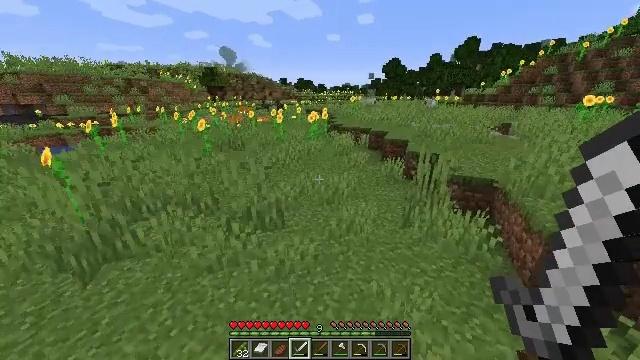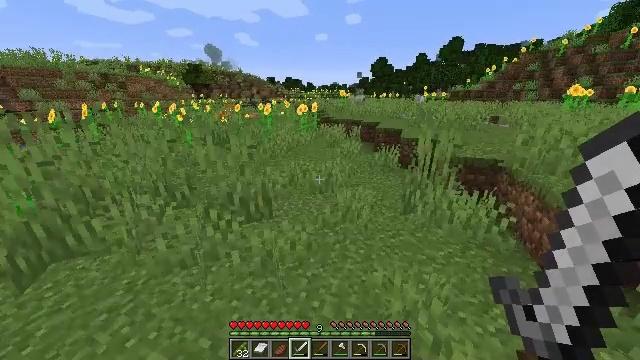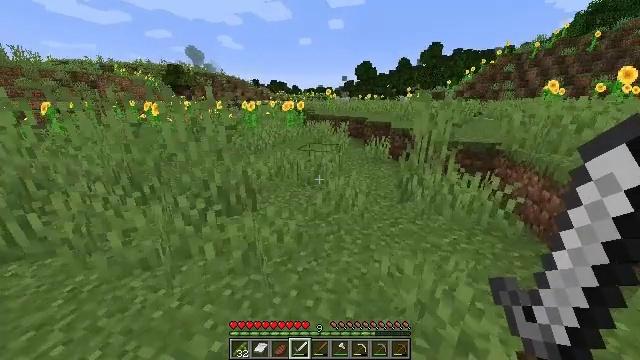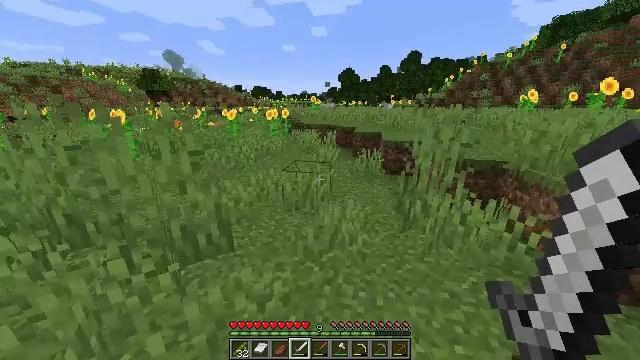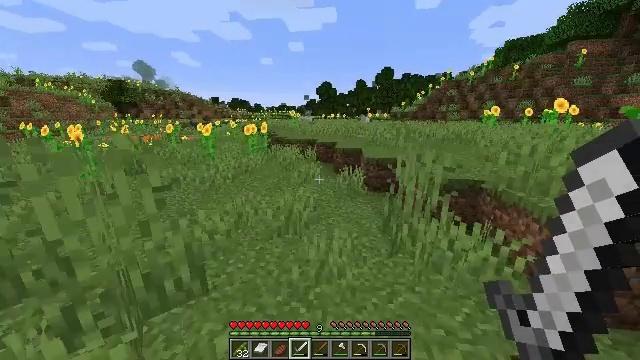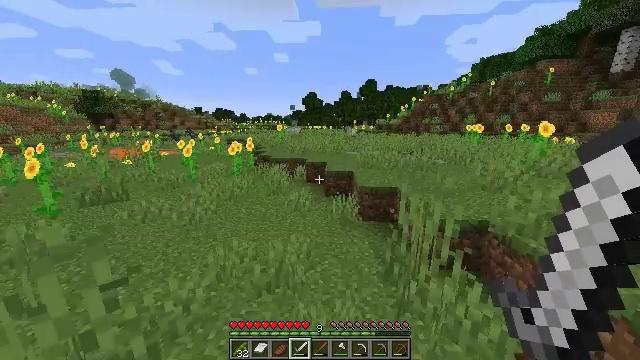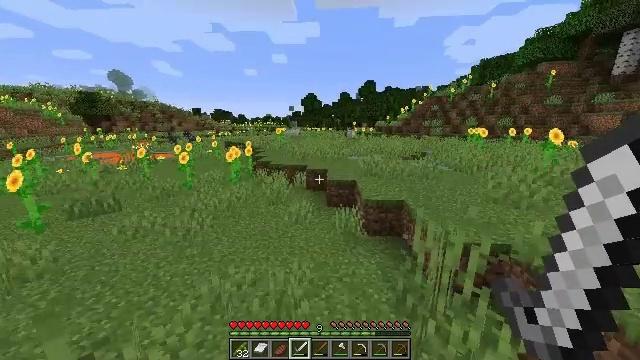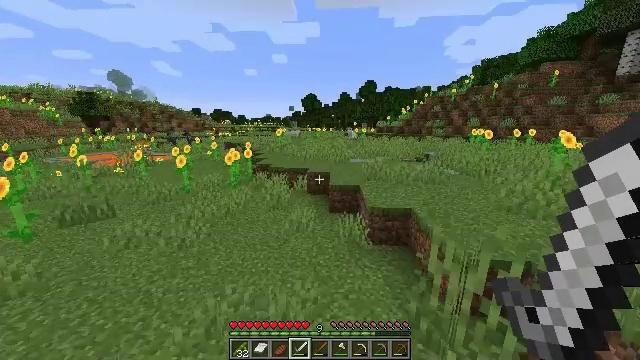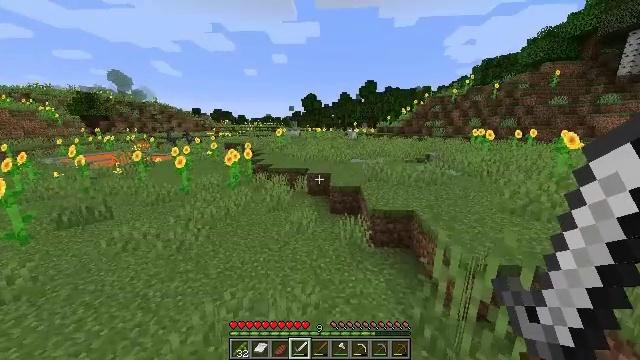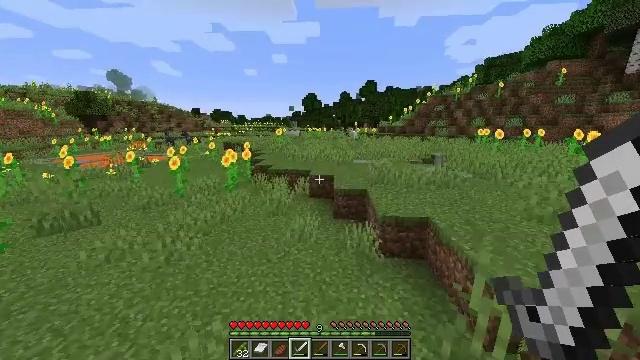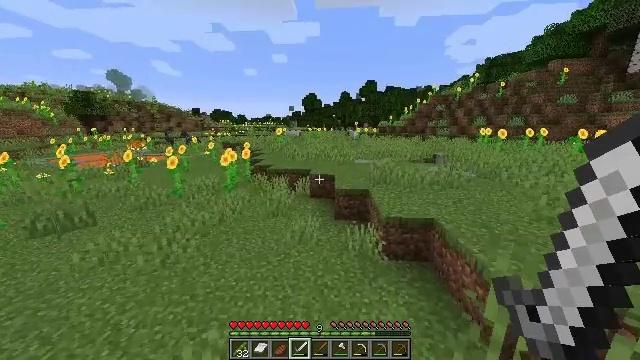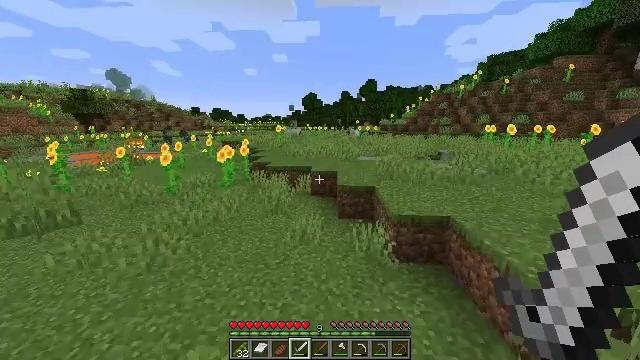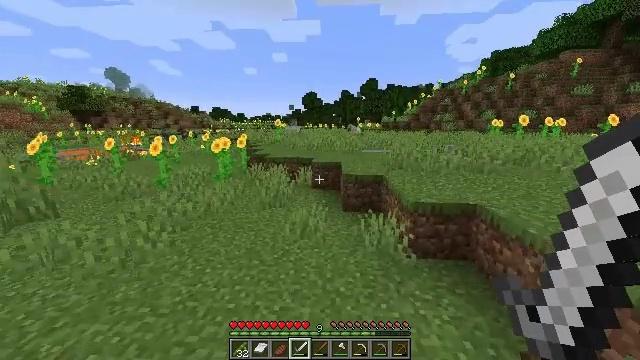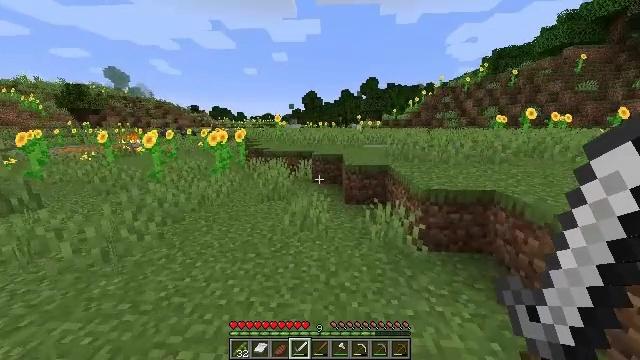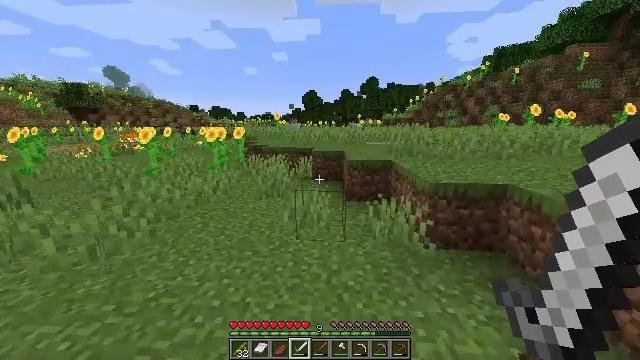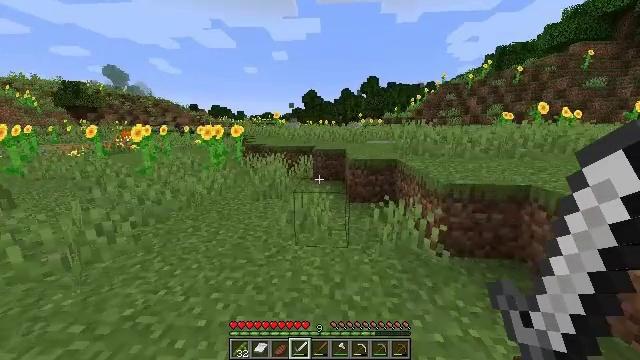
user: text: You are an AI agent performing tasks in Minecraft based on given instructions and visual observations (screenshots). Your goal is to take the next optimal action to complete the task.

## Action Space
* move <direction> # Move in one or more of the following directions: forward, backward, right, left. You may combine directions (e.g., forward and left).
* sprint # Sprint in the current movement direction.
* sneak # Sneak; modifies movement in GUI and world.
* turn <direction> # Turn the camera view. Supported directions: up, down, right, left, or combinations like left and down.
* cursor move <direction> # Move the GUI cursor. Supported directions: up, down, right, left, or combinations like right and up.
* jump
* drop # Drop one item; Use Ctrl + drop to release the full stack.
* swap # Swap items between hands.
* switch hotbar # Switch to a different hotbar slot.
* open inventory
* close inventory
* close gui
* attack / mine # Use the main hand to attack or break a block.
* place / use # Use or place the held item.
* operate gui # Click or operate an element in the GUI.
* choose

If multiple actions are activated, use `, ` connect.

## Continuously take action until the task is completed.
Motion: motion action
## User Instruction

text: Gather sweet berries from the bush.
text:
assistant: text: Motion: move forward, turn right, jump
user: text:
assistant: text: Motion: move forward, sprint, turn right, jump
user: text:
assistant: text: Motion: move forward, sprint, turn right and up, jump
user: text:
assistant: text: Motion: move forward, sprint, turn right and up, jump
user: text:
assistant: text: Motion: move forward, sprint, turn right and up, jump
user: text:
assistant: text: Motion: move forward, jump
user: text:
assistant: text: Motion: move forward, jump
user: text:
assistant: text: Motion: move forward, jump
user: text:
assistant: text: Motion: move forward, jump
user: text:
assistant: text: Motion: move forward, jump
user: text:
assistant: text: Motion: move forward, jump
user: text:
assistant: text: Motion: move forward, jump
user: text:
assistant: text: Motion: move forward, jump
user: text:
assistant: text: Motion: move forward, jump
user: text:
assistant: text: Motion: move forward, sprint, jump
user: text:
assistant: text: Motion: move forward, sprint, jump
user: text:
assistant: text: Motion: move forward, sprint, jump
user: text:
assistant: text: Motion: move forward, jump
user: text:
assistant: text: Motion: move forward, jump
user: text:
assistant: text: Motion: move forward, jump
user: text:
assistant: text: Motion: move forward, jump
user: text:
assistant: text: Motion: move forward, jump
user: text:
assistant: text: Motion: move forward, jump
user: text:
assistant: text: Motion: move forward, jump
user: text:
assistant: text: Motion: move forward, sprint, jump
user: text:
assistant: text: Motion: move forward, sprint, jump
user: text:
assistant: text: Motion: move forward, sprint, jump
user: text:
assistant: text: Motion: move forward, sprint, jump
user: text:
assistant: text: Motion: move forward, jump
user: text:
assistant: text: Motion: move forward, jump